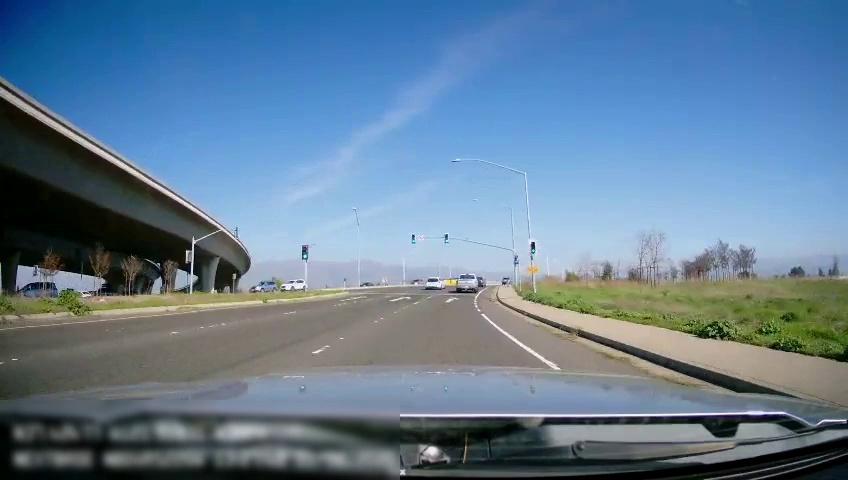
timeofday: Day
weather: Sunny
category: Drivable Space
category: Vehicles | SUV
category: Vehicles | Truck
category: Vehicles | SUV
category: Vehicles | SUV
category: Vehicles | SUV
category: Lanes | Current Lane
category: Lanes | Current Lane
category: Lanes | Opposite Lane
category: Lanes | Opposite Lane
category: Traffic | Lights
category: Traffic | Lights
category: Traffic | Lights
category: Traffic | Lights
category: Traffic | Lights